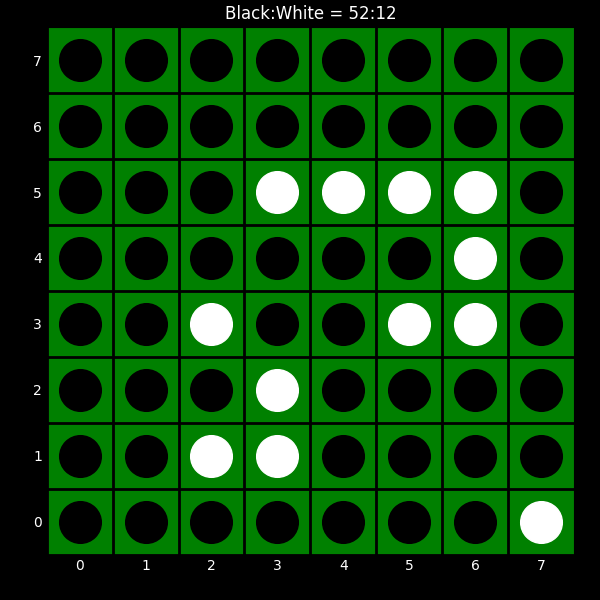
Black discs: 52
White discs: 12